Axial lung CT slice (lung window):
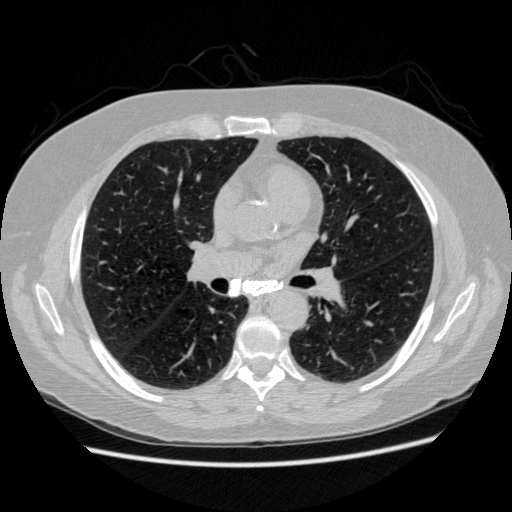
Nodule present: no